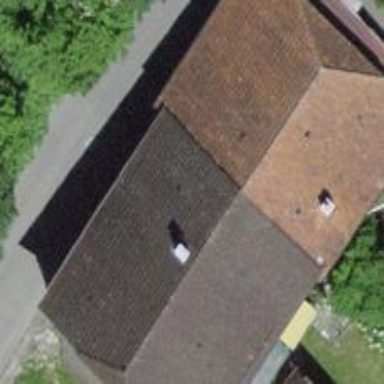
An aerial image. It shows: Farm building.